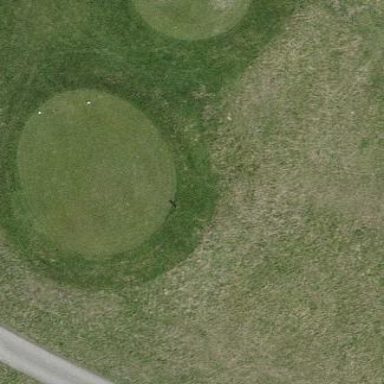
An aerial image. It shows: Golf tee.